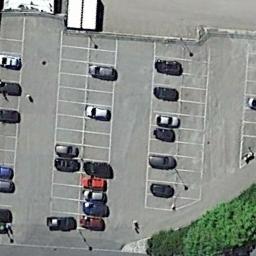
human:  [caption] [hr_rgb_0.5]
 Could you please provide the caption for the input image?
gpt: The parking lot has some parked cars of different colors .

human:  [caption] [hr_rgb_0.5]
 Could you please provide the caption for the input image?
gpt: Many cars of different styles are on the parking lot .

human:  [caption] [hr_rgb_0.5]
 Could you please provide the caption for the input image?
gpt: Eighty percent of the parking spaces in the parking lot are occupied .

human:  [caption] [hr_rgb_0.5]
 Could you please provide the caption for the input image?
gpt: There are some cars on the parking lot .

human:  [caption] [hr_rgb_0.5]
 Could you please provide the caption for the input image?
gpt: There are some cars on the parking lot .